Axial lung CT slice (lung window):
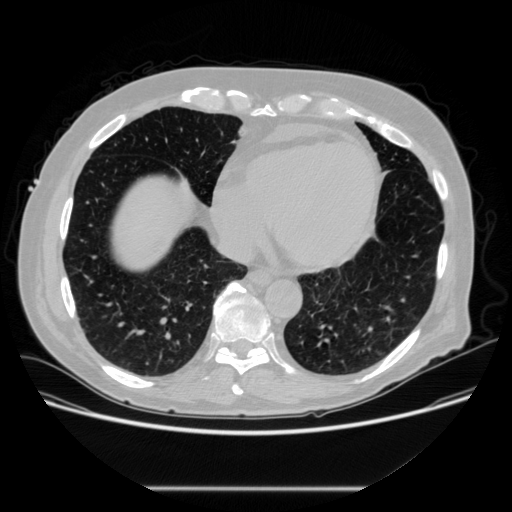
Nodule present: no